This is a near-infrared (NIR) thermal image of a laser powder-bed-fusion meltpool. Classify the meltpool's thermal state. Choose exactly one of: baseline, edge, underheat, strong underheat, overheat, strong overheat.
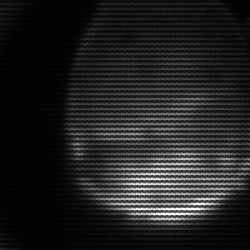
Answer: edge